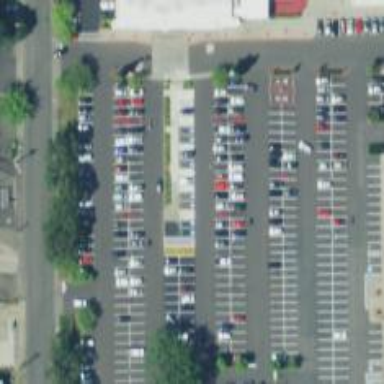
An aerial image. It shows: Parking space is available.